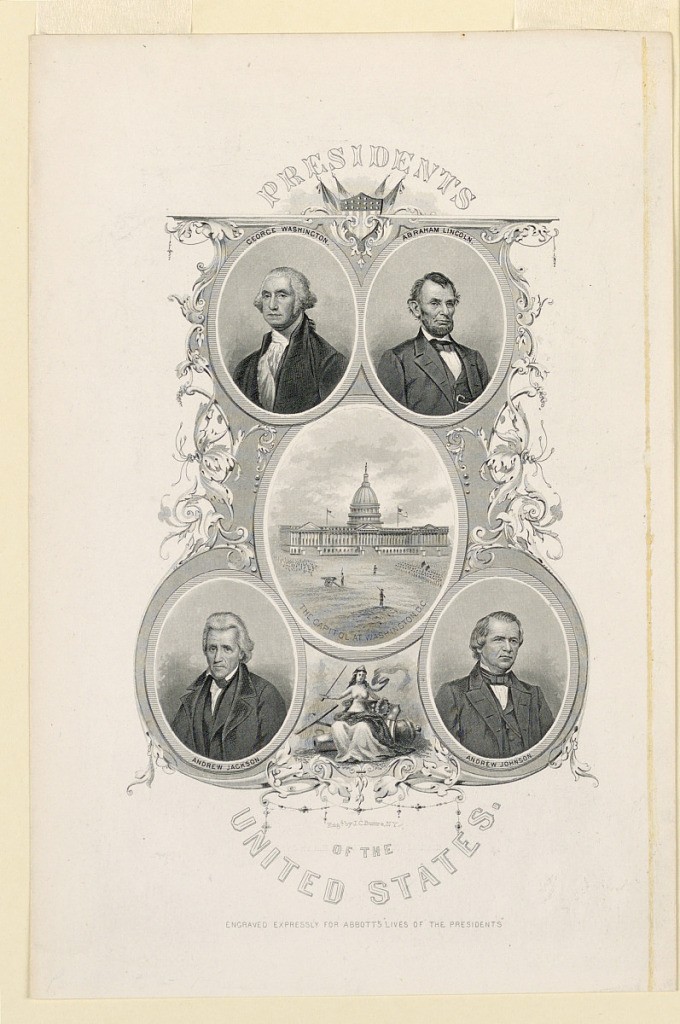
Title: Portraits of United State
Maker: John Chester Buttre, 1821 – 1983
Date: ca. 1888
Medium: Steel engraving Support: white wove paper
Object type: Print
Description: Vertical rectangle; within oval frames are bust length portraits of the presidents, grouped around a central vignette of government buildings.